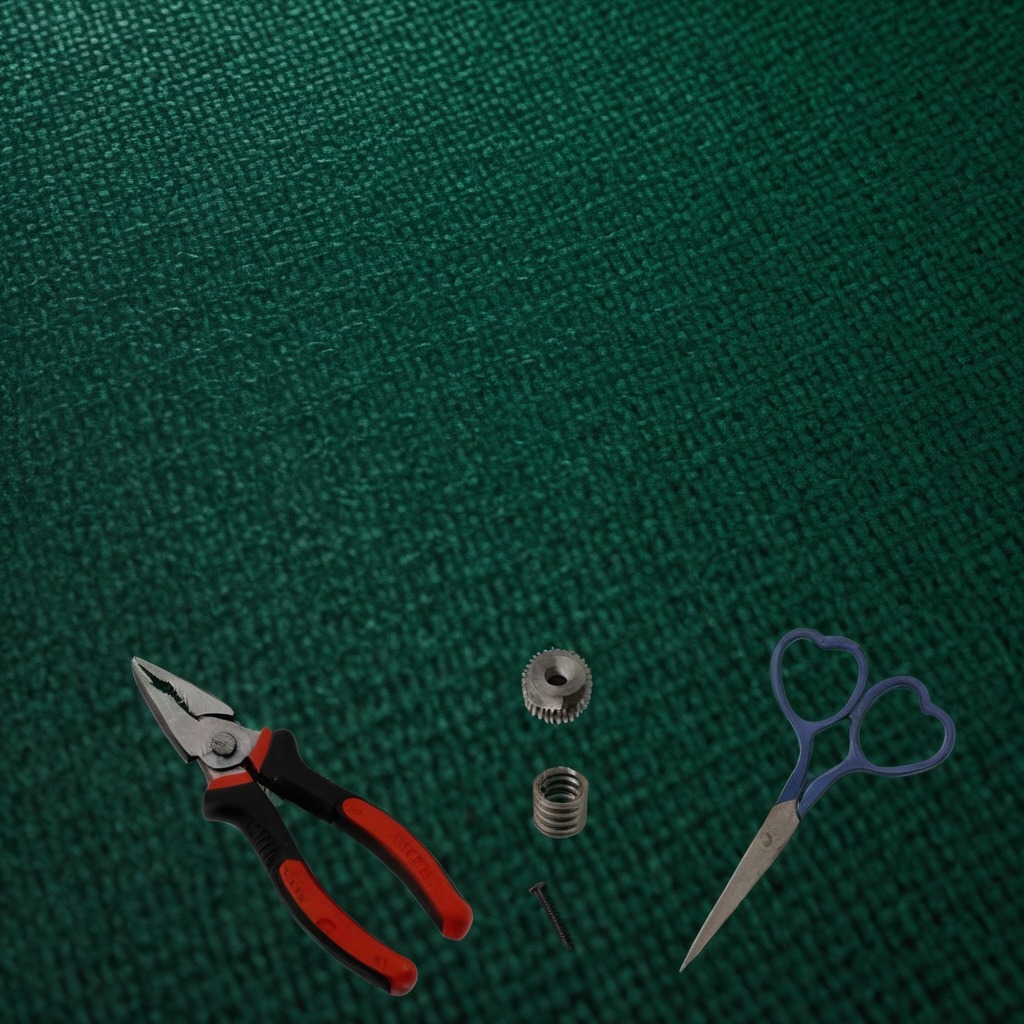
A steel gear with teeth, a metal machine screw, a pair of pliers, a coiled metal spring, and a pair of scissors are lying on the granite tabletop.